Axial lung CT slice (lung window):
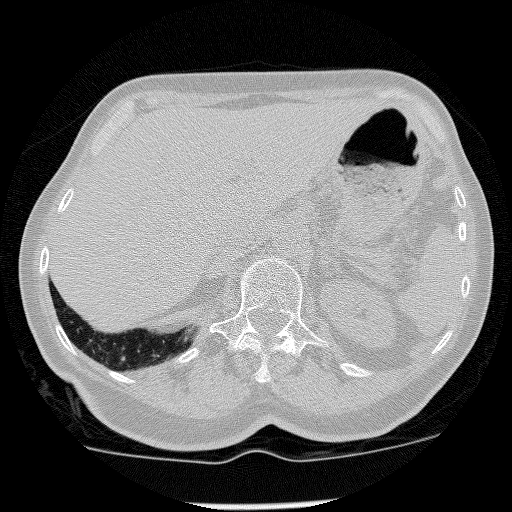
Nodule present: no